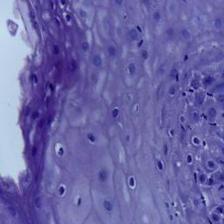
Diagnosis: Normal